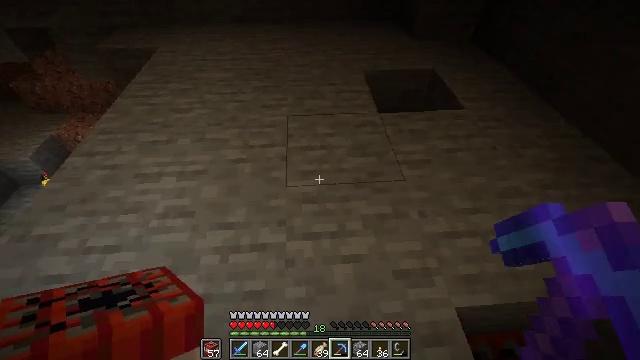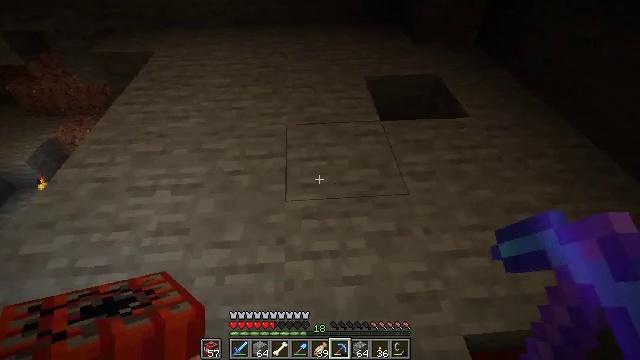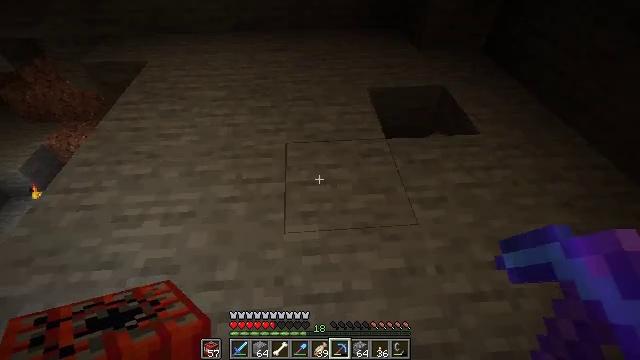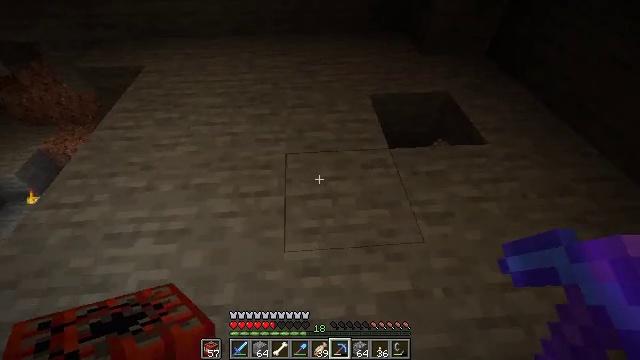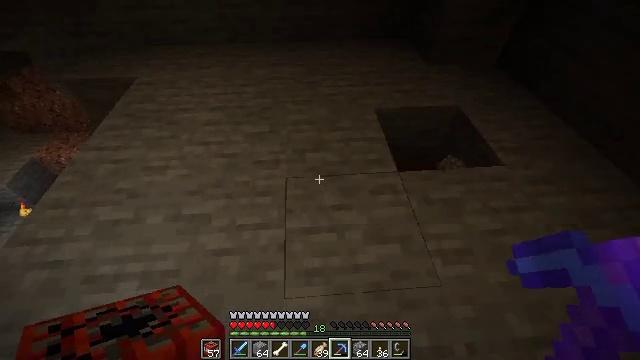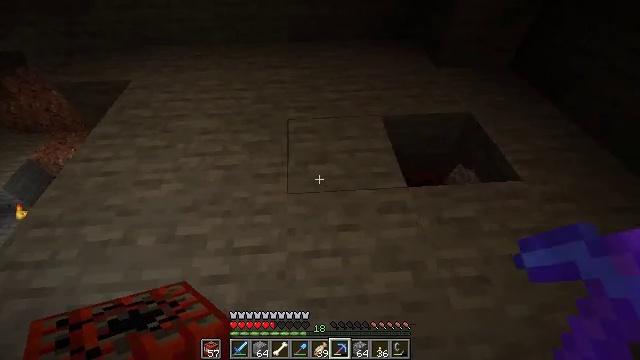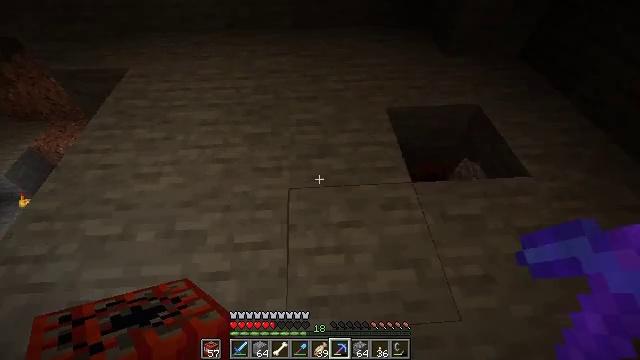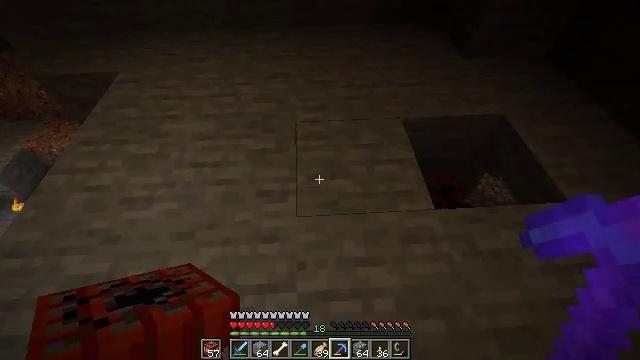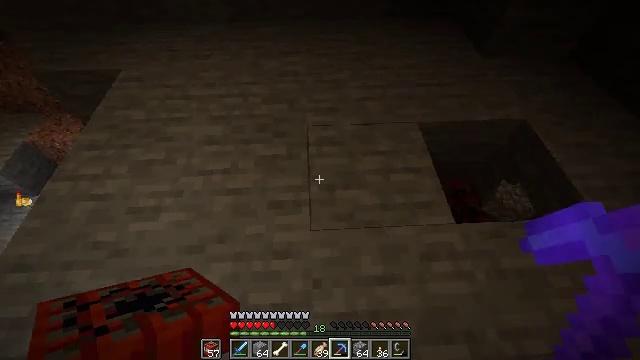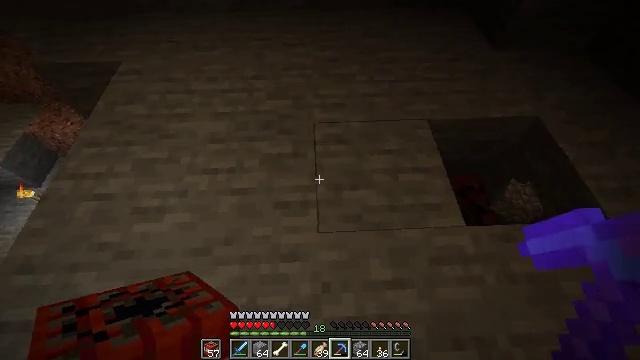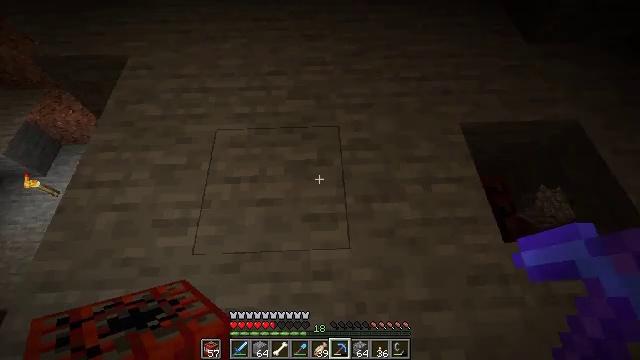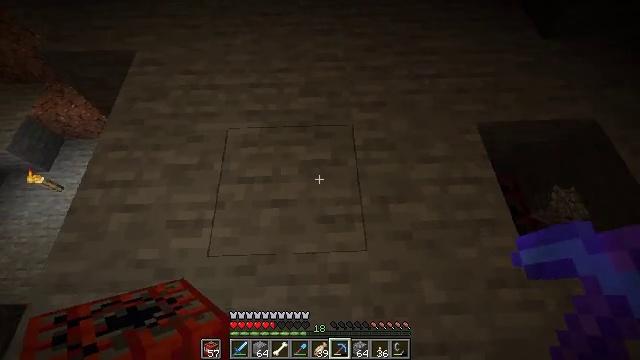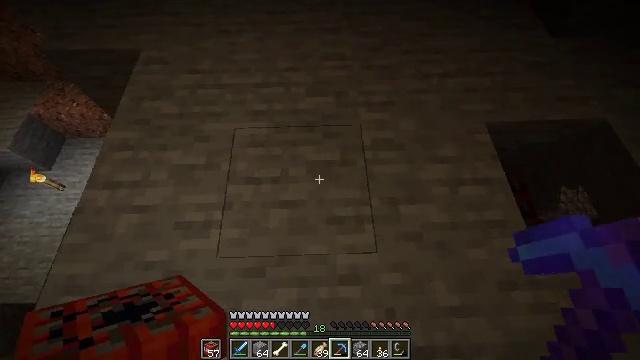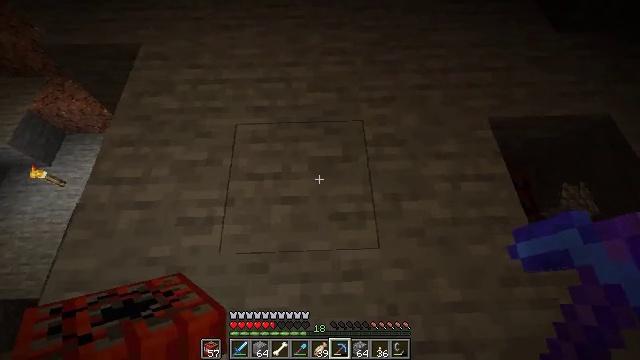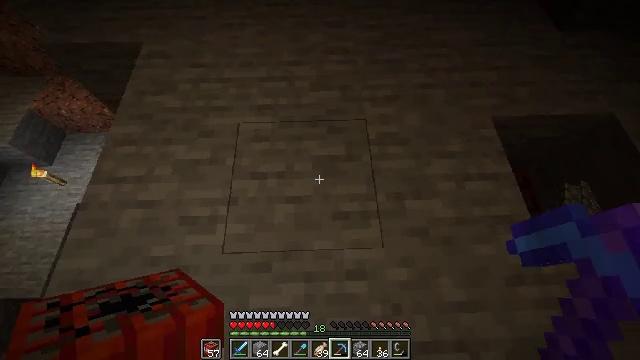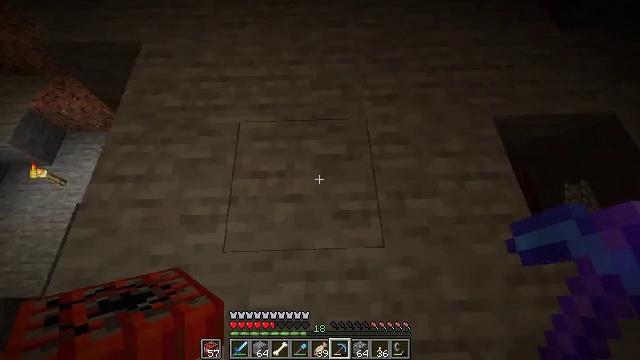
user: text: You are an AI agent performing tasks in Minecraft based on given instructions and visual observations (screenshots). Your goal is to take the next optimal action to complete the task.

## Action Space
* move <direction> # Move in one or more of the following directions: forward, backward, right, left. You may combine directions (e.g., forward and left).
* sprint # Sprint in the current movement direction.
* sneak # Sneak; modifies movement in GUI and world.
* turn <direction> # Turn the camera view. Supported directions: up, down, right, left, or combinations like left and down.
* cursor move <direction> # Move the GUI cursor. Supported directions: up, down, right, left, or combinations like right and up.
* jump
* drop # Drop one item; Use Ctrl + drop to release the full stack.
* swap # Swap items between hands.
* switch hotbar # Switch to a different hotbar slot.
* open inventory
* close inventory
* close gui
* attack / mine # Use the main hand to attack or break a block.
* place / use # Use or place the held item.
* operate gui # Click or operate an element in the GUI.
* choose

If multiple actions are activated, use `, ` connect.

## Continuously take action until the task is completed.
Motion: motion action
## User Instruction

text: Drop a golden chestplate.
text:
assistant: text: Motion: move forward
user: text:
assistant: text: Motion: move forward
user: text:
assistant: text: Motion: move forward
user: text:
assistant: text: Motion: move forward
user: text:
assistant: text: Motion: move forward
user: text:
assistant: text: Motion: move forward, turn down
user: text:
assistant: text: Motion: move forward and move left, turn down
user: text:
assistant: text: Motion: move forward and move left, turn down
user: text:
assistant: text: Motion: move forward and move left, turn down
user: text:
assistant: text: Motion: move left, turn down
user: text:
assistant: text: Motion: turn down
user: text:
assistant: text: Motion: no_op
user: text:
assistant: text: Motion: no_op
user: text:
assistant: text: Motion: no_op
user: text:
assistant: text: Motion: no_op
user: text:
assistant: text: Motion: no_op
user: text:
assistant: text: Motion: move left
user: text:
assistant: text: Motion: move left
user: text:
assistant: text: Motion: move left, turn down
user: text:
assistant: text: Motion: move left, turn down
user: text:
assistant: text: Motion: move left
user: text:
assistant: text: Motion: move left
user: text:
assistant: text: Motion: no_op
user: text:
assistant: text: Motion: no_op
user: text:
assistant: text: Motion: no_op
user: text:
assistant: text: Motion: turn right
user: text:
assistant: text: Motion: turn right
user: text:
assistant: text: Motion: turn right and up
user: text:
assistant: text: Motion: turn right and up
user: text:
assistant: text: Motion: turn right and up